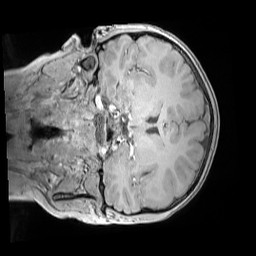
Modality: MP2RAGE
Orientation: coronal
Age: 9
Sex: male
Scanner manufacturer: siemens
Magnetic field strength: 3 T
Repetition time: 4 s
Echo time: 0.00303 s